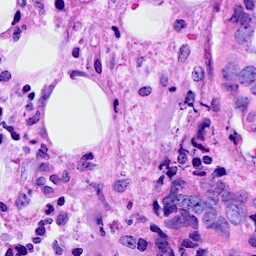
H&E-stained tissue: Breast